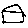
Label: house